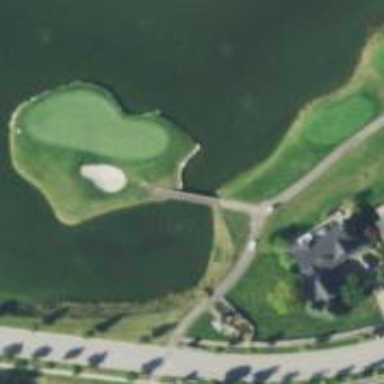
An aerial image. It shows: Golf cartpath that is also road path.